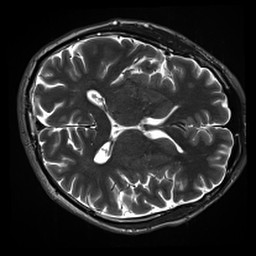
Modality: inplaneT2
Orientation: axial
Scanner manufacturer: siemens
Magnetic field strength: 3 T
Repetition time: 11 s
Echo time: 0.059 s